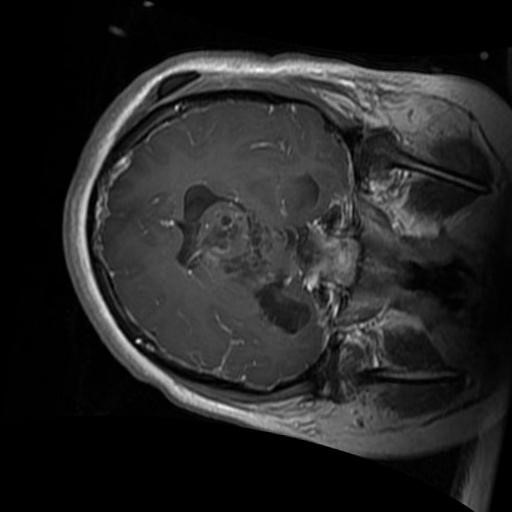
Label: brain_glioma